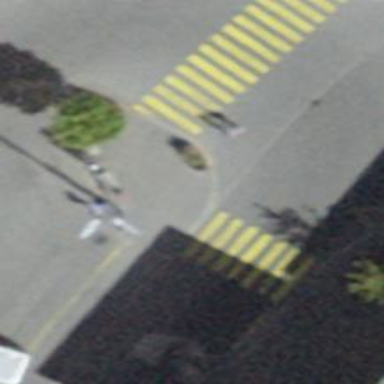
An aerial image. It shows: Brown bench.